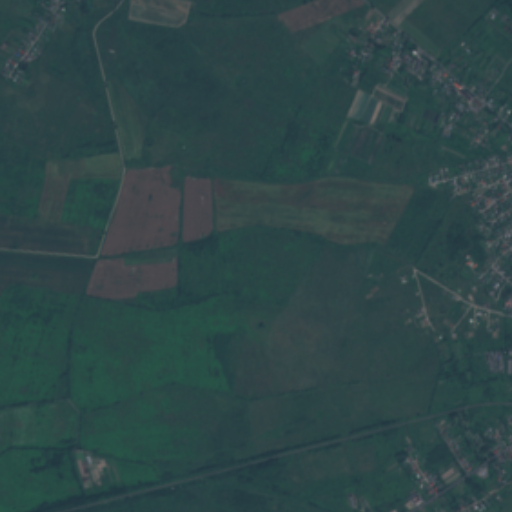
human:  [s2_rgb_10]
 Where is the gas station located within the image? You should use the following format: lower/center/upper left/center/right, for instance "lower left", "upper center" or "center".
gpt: The gas station is located in the lower right of the image.
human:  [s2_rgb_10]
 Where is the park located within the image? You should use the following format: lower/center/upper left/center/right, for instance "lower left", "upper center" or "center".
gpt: The park is located in the lower right of the image.
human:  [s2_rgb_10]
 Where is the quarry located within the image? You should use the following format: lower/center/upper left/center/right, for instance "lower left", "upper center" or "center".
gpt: There is no quarry in the image.